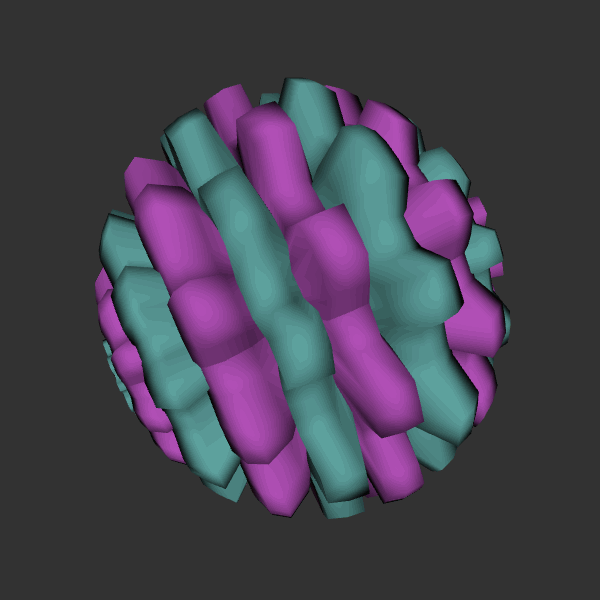
Background: dark